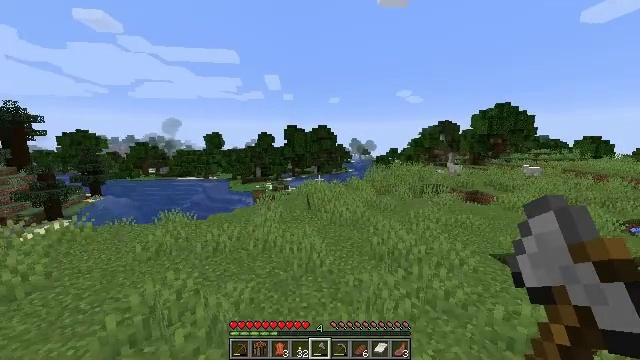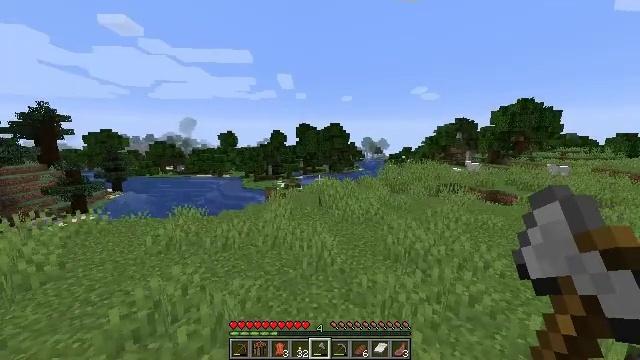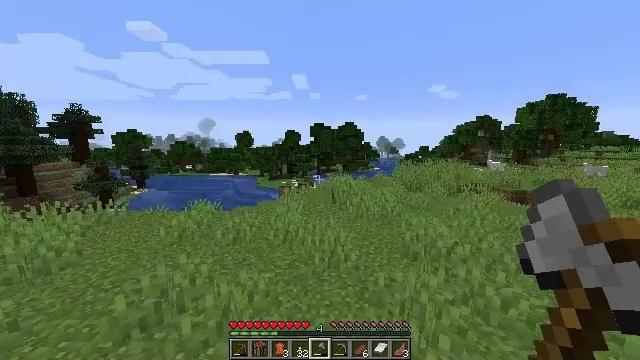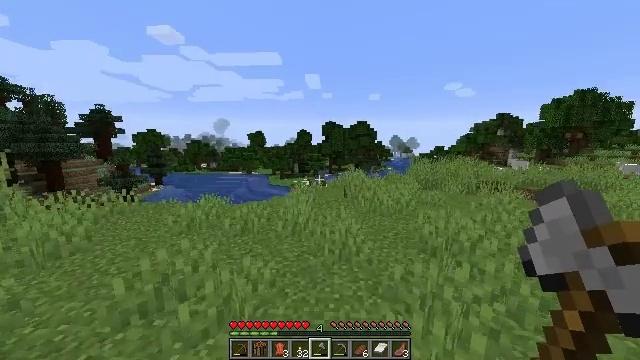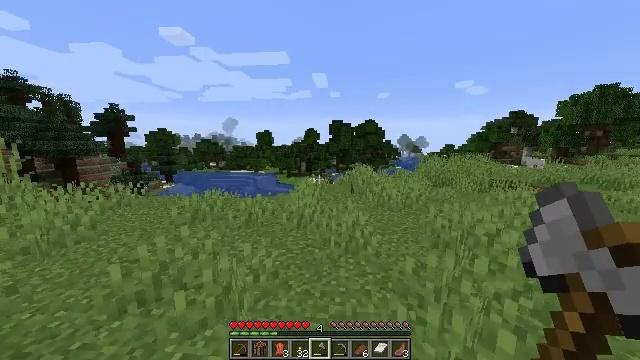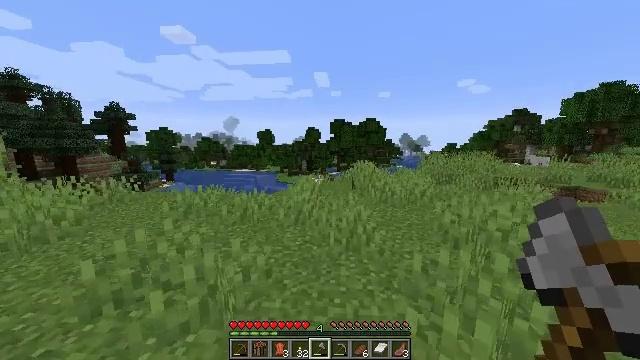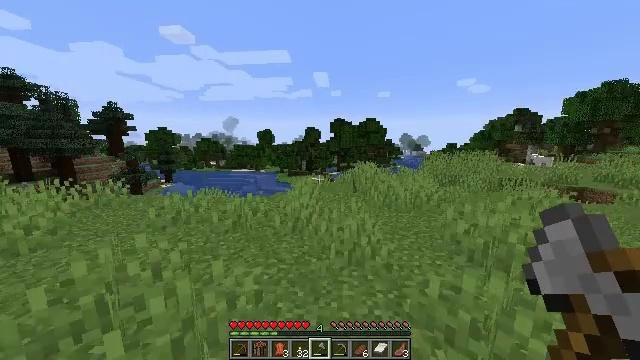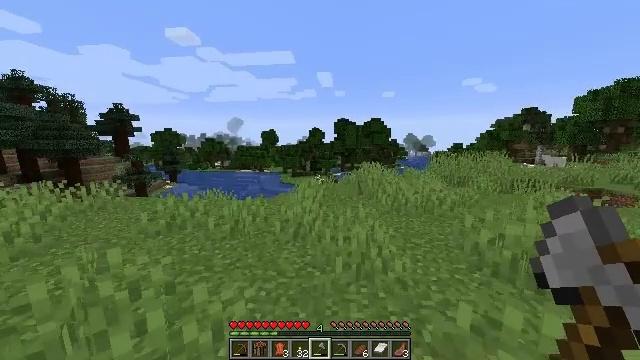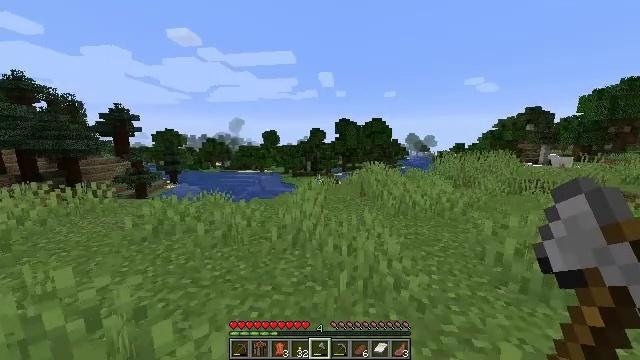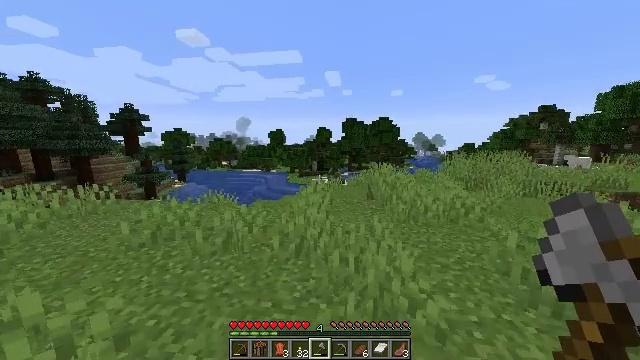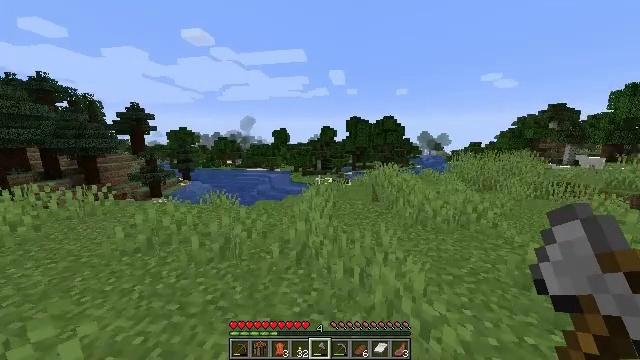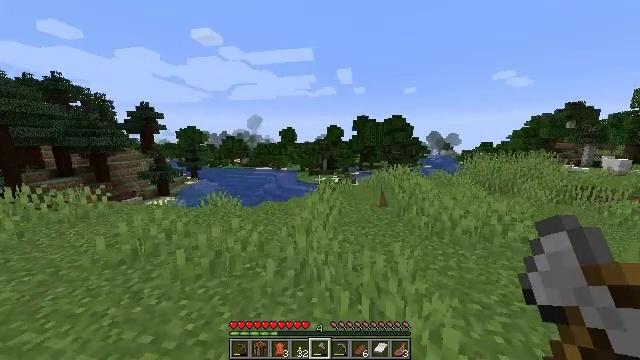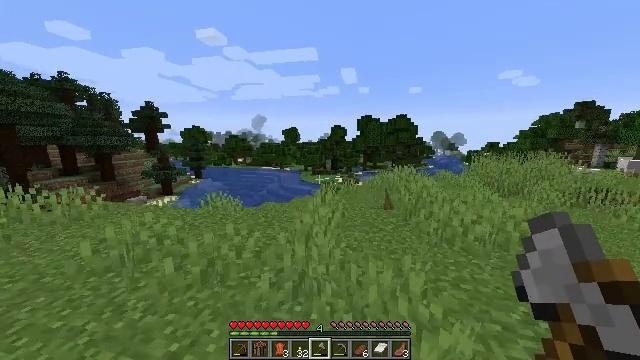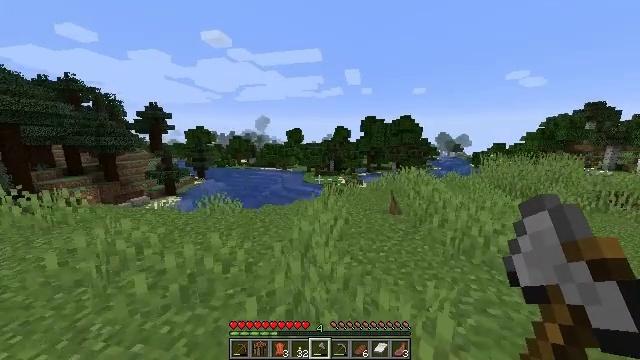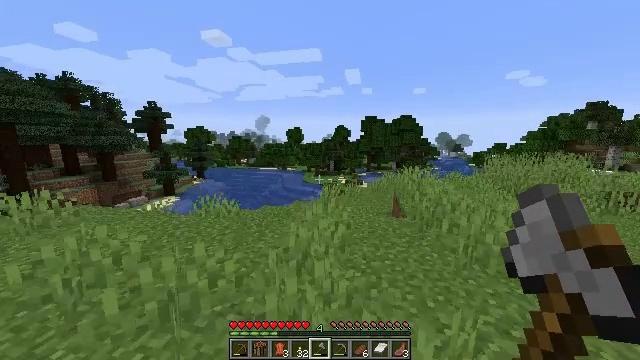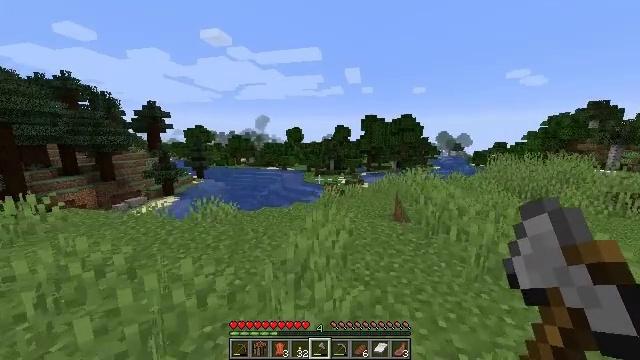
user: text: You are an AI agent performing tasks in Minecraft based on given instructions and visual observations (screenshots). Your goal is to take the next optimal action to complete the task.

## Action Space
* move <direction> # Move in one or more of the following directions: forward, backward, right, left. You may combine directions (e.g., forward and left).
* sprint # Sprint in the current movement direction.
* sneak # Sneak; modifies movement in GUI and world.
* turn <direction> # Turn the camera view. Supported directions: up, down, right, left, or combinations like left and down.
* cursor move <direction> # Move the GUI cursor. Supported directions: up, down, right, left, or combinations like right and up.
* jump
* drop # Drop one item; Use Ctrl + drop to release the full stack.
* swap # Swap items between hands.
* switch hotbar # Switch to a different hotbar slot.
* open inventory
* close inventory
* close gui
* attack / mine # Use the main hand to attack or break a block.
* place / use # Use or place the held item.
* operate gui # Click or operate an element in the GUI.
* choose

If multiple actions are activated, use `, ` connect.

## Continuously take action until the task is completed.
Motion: motion action
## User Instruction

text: Collect dirt by holding left button.
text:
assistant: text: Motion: move forward, sprint, turn left
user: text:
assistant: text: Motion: move forward, sprint, turn left
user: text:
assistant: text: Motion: move forward, sprint, turn left
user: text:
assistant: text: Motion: move forward, sprint, turn left
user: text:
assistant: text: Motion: move forward, sprint
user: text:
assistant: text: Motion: move forward, sprint
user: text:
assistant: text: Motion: move forward, sprint, turn left
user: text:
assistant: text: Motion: move forward, sprint
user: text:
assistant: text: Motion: move forward, sprint, turn left
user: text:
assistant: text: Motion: move forward, sprint, turn left
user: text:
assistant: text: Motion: move forward, sprint, turn left
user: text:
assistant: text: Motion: move forward, sprint
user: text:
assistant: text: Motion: move forward, sprint
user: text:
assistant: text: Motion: move forward, sprint
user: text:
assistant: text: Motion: move forward, sprint
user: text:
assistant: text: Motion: move forward, sprint
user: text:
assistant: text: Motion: move forward, sprint
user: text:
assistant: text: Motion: move forward, sprint
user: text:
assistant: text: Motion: move forward, sprint
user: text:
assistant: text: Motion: move forward, sprint
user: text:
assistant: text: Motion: move forward, sprint
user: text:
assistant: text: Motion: move forward, sprint
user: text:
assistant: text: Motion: move forward, sprint
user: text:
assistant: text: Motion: move forward, sprint, turn right
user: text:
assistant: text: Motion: move forward, sprint, turn right
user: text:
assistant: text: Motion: move forward, sprint, turn right
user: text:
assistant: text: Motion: move forward, sprint
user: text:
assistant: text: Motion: move forward, sprint
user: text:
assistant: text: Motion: move forward, sprint
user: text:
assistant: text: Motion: move forward, sprint